Question: I have been pulling my hair on this deadlock:

<URL>]
IX_OrderAmounts is an indexed view doing aggregations on the Amount table. The transaction on the left (Repeatable read - although same happens with Read commited) only inserts a single row in the Amount table. The transaction on the right (Read committed) updates a few rows (2 - 3 rows) from the Amount table (all in one UPDATE statement).
Now what I don't get is why the transaction on the left, which only needs to insert a row, needs to acquire a second update lock.
Because the deadlock is on the indexed view that I don't update directly, I can't really use SQL hints (or at least I don't know how).
How can I resolve this deadlock?
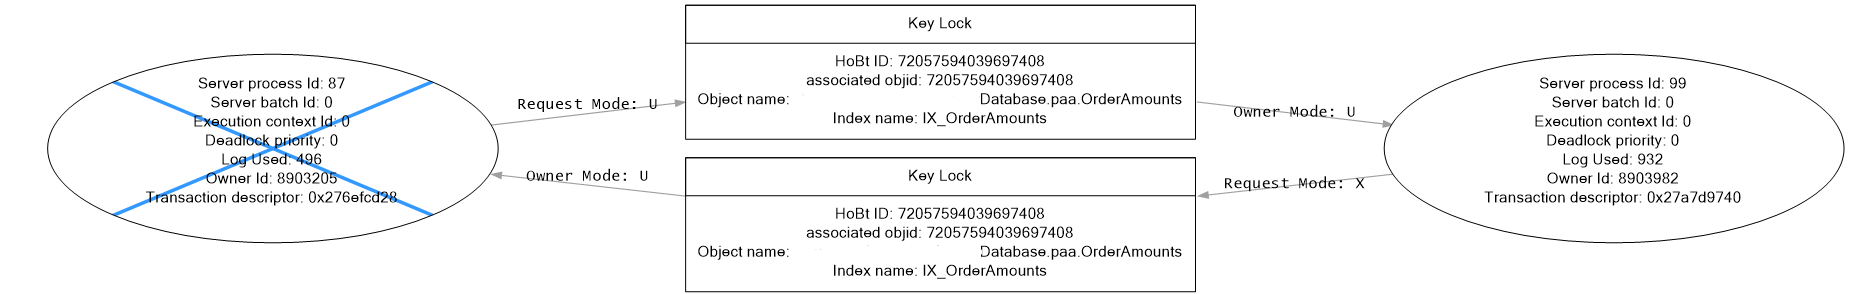
Answer: - - - - - Keeping transactions as short as possible.In SQL Server, you can also minimize locking contention while protecting transactions from dirty reads of uncommitted data modifications using either:- -
Load SQL Profiler with a focus on locking, initiate the scripts which deadlock specifically for that DB and feed it into the Database Engine Tuning Adviser, and review the suggestions.
:
<URL>
<URL>
<URL>
Prior Stackoverflow locking question <URL>